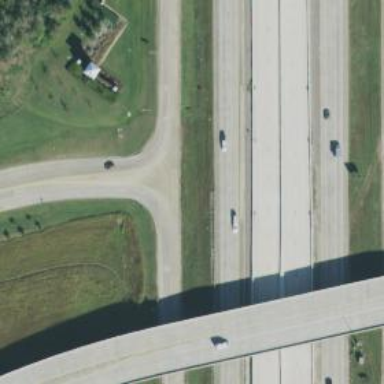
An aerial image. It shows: Secondary road with frontage road alongside.